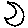
Label: moon